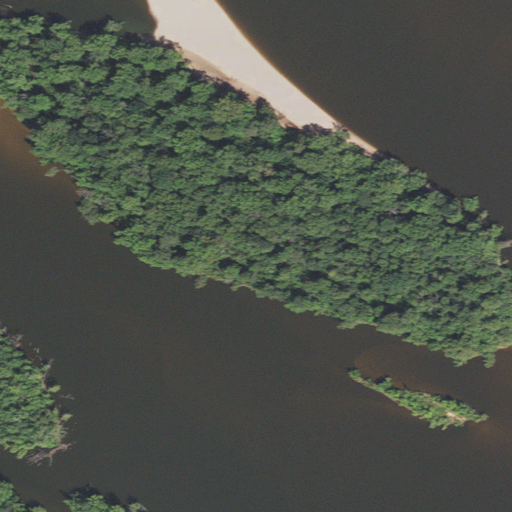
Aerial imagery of island in Wisconsin named Sweet Island containing open water, woody wetlands, herbaceous wetlands, and deciduous forest